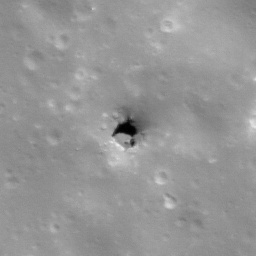
Pit: Palitzsch B 1
Host crater: Palitzsch B
Host type: impact_melt
Lunar coordinates: latitude -26.316, longitude 68.191